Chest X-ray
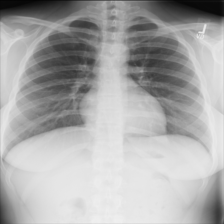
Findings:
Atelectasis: negative
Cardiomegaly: negative
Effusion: negative
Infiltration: negative
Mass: negative
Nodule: negative
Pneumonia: negative
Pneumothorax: negative
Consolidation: negative
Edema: negative
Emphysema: negative
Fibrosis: negative
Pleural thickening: negative
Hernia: negative